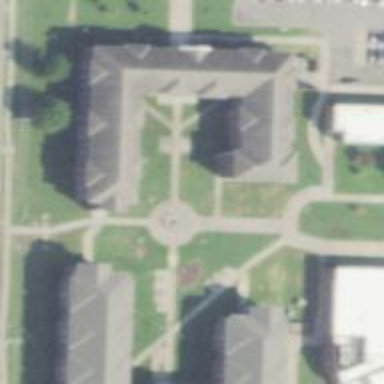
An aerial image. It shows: Dormitory building.